Question: I have a RecyclerView with Expandable Child Views, when the child ViewGroup is clicked it inflates an amount of views animating the ViewGroup height from 0 to the measured viewgroup height, like the following gif:

The problem is: I'm calling smoothScrollToPosition on recyclerView, it smooth scroll to the view position, but it considers the current view height, which is still not expanded, in the above gif i'm touching on the under view of the recyclerview, which dont scroll to position because the view is already visible, but when i touch again (calling the smoothscrolltoposition again) it scroll the view to the correct position, because the view is already expanded.
Is there any approach to scroll the view to the top of screen or just scroll to make content visible?
For references:
This is the method called to inflate the views:
'''
collapsible_content.removeAllViews();
for(int i = 0; i < 5; i++) {
View link_view = getLayoutInflater().inflate(R.layout.list_item_timeline_step_link, collapsible_content, false);
TextView text = (TextView) link_view.findViewById(R.id.step_link_text);
text.setText("Test");
collapsible_content.addView(link_view);
}
'''
And this is my method to expand:
'''
public void toggle() {
collapsible_content.measure(ViewGroup.LayoutParams.MATCH_PARENT, ViewGroup.LayoutParams.WRAP_CONTENT);
Animation a;
if (mExpanded) {
a = new ExpandAnimation(collapsible_content.getLayoutParams().height, 0);
} else {
a = new ExpandAnimation(collapsible_content.getLayoutParams().height, getMeasuredHeight());
}
a.setDuration(mAnimationDuration);
collapsible_content.startAnimation(a);
mExpanded = !mExpanded;
}
'''
And the animation:
'''
private class ExpandAnimation extends Animation {
private final int mStartHeight;
private final int mDeltaHeight;
public ExpandAnimation(int startHeight, int endHeight) {
mStartHeight = startHeight;
mDeltaHeight = endHeight - startHeight;
}
@Override
protected void applyTransformation(float interpolatedTime,
Transformation t) {
final int newHeight = (int) (mStartHeight + mDeltaHeight *
interpolatedTime);
collapsible_content getLayoutParams().height = newHeight;
if (newHeight <= 0) {
collapsible_content setVisibility(View.GONE);
} else {
collapsible_content setVisibility(View.VISIBLE);
}
collapsible_content requestLayout();
}
@Override
public boolean willChangeBounds() {
return true;
}
}
'''
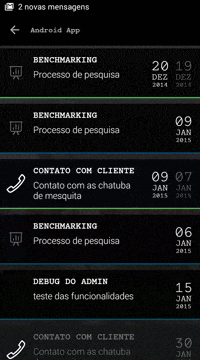
Answer: My solution was to constant check for view bottom within applyTransformation method, and compare it with RecyclerView height, if the bottom get higher than the RV height, i scroll by the diff values:
'''
final int bottom = collapsible_content.getBottom();
final int listViewHeight = mRecyclerView.getHeight();
if (bottom > listViewHeight) {
final int top = collapsible_content.getTop();
if (top > 0) {
mRecyclerView.smoothScrollBy(0, Math.min(bottom - listViewHeight + mRecyclerView.getPaddingBottom(), top));
}
}
'''
The trick was to use Math.min to get the view top, so it don't scroll up making the top not visible.
Solution based on <URL>